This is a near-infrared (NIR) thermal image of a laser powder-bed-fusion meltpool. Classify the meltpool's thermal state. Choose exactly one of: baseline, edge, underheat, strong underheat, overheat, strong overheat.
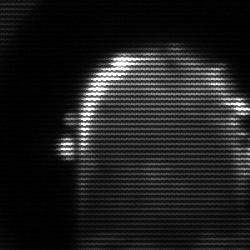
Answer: baseline